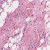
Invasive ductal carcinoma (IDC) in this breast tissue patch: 0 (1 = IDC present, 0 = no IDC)